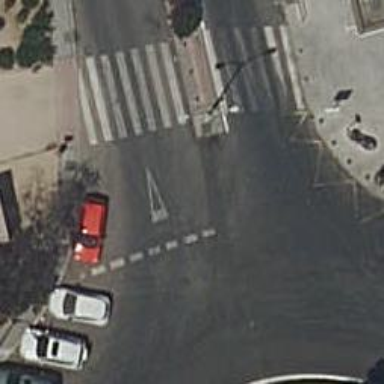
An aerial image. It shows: Bollard.